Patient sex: F
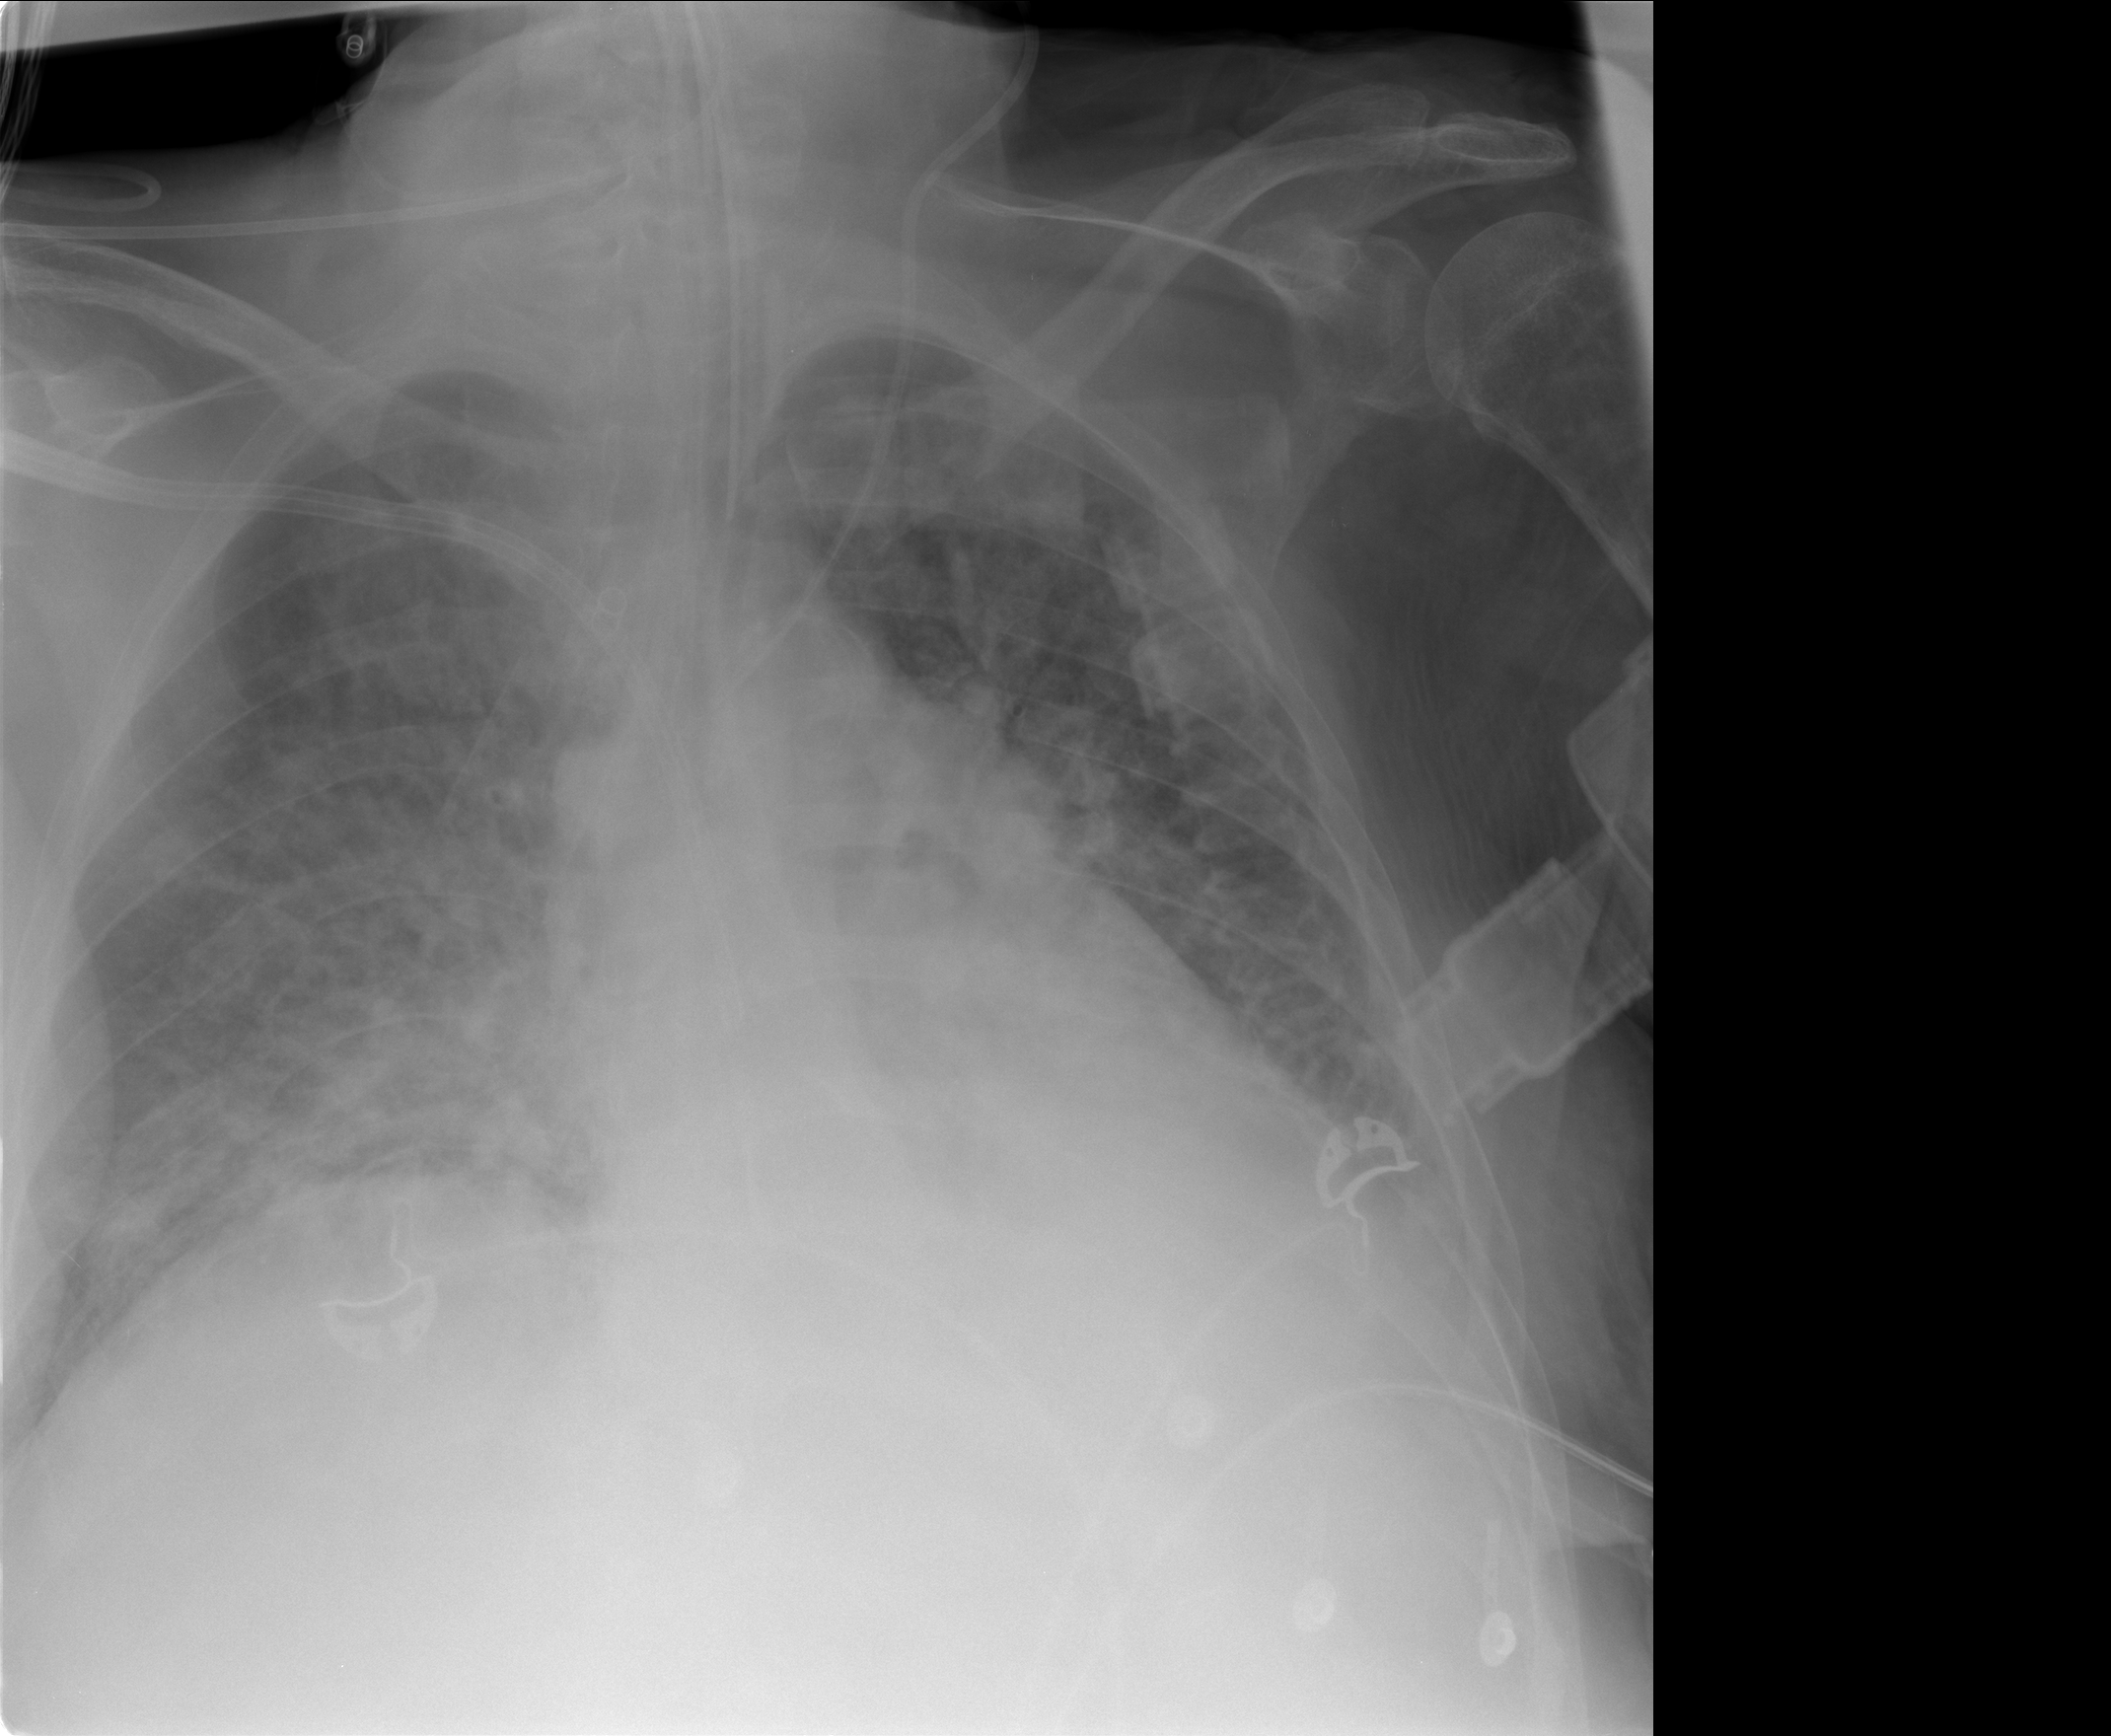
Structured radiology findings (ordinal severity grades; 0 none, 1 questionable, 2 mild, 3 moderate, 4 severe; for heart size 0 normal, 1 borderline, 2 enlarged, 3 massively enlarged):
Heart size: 2
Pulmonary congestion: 3
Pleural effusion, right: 1
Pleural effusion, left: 2
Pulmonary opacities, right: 3
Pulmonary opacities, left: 2
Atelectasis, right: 2
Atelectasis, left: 2